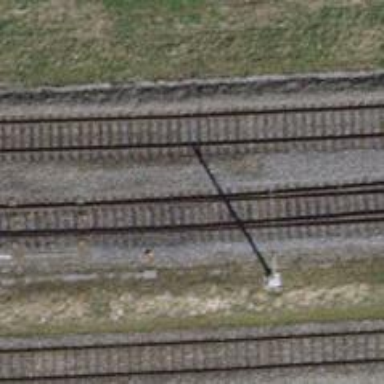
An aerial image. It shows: Railway switch.